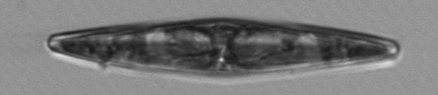
Label: Pleurosigma